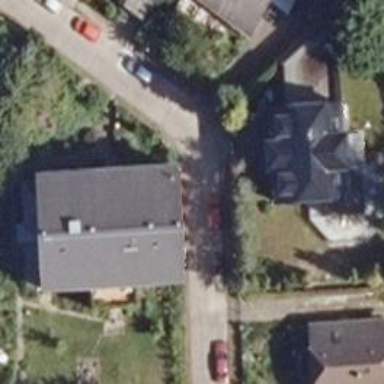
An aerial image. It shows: Residential road surfaced with concrete plates.